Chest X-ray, PA view. Patient: 47 years old, sex F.
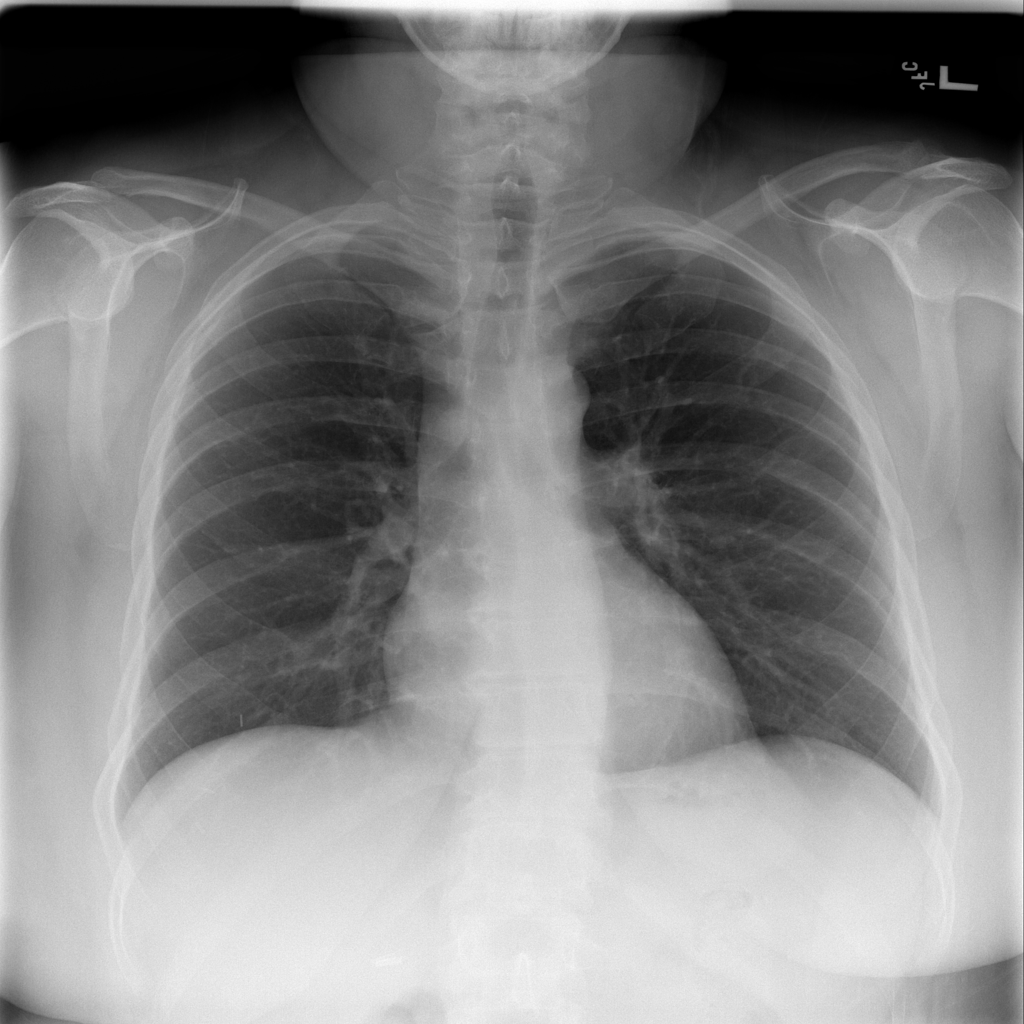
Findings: No Finding